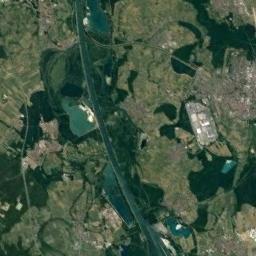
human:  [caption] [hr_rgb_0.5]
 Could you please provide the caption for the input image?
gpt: The river goes through trees and grass .

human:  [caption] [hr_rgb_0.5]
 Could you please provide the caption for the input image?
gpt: The deep blue river has a tributary and some lakes of different sizes are next to the river .

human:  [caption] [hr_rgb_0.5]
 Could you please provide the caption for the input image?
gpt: A straight turquoise river with lakes next to it and green and tan mixed land on both sides .

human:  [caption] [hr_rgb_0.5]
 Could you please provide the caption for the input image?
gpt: There are many trees around the river .

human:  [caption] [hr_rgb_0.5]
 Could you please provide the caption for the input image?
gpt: There are some green forests and meadows near the river .